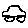
Label: car